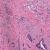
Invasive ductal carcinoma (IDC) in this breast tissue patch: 1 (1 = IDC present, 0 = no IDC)